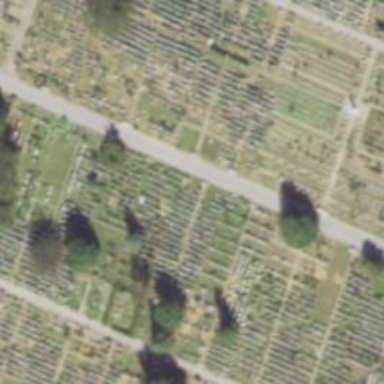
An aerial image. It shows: Sector within cemetery.